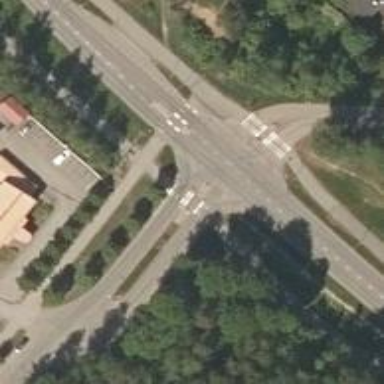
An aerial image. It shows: Zebra crossing on the road.